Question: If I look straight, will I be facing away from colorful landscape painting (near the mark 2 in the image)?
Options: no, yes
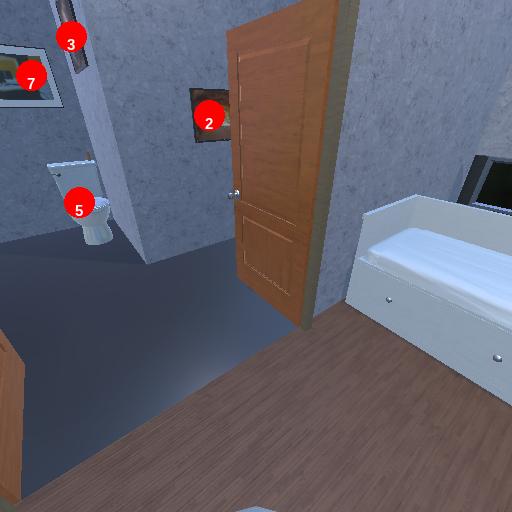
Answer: no